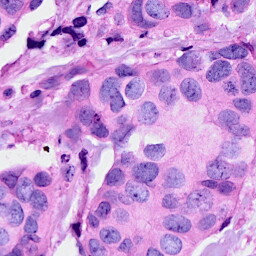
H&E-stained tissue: Breast